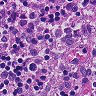
Metastatic tissue present: no